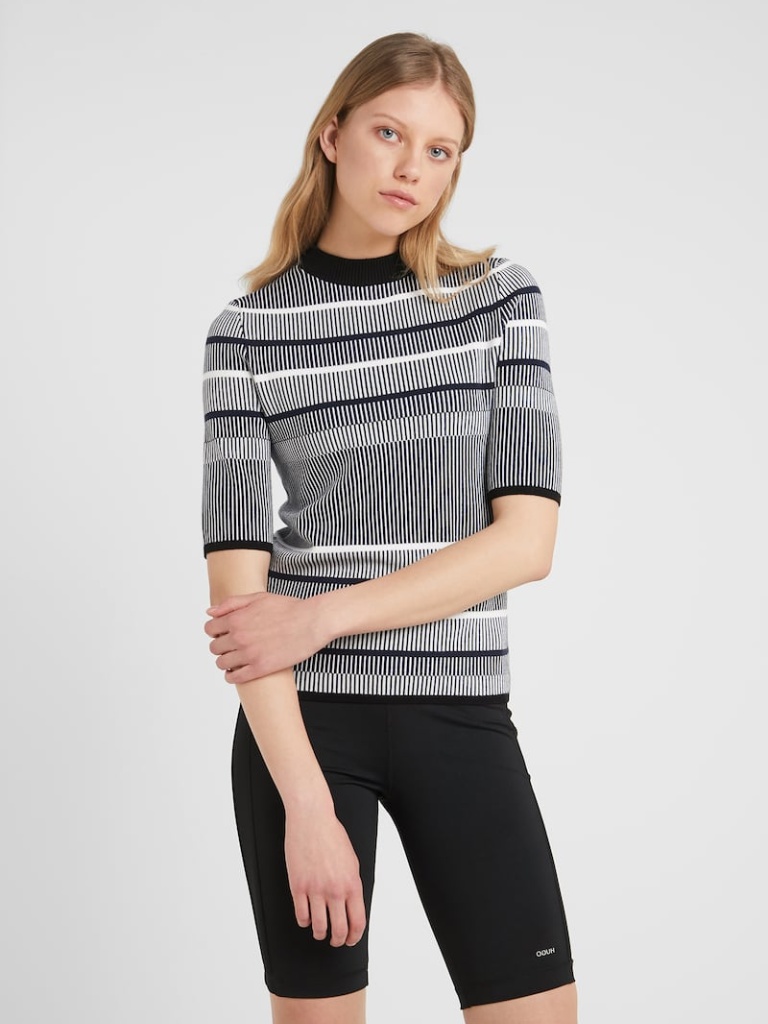
knit tight short sleeve hip length Untucked crew sweater